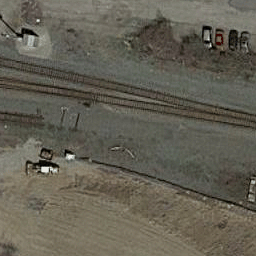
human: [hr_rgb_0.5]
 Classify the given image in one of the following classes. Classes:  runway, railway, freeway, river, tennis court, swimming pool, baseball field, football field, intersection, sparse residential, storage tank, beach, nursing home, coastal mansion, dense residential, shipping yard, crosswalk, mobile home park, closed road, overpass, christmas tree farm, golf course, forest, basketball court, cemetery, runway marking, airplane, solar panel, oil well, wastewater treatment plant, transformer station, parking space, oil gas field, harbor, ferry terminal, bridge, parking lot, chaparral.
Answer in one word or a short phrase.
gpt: railway